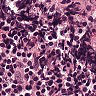
Metastatic tissue present: no